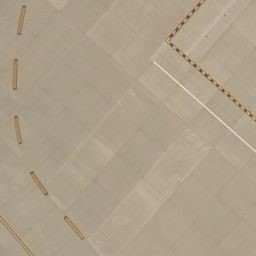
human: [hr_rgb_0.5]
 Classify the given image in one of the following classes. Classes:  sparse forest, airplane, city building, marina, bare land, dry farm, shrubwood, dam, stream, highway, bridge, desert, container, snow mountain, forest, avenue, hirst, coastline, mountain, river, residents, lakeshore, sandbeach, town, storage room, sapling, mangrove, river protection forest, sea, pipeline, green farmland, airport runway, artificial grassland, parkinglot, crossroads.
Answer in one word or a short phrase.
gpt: airport runway